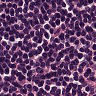
Metastatic tissue present: no